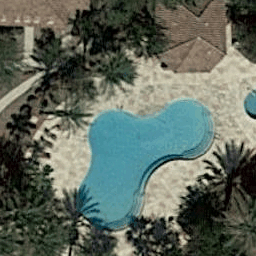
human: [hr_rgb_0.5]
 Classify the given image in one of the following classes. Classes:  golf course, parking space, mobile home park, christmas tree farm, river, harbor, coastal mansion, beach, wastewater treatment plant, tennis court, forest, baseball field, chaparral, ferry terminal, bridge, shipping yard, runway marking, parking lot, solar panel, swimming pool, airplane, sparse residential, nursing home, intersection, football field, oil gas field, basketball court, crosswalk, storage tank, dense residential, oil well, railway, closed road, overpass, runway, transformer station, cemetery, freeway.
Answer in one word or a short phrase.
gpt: swimming pool